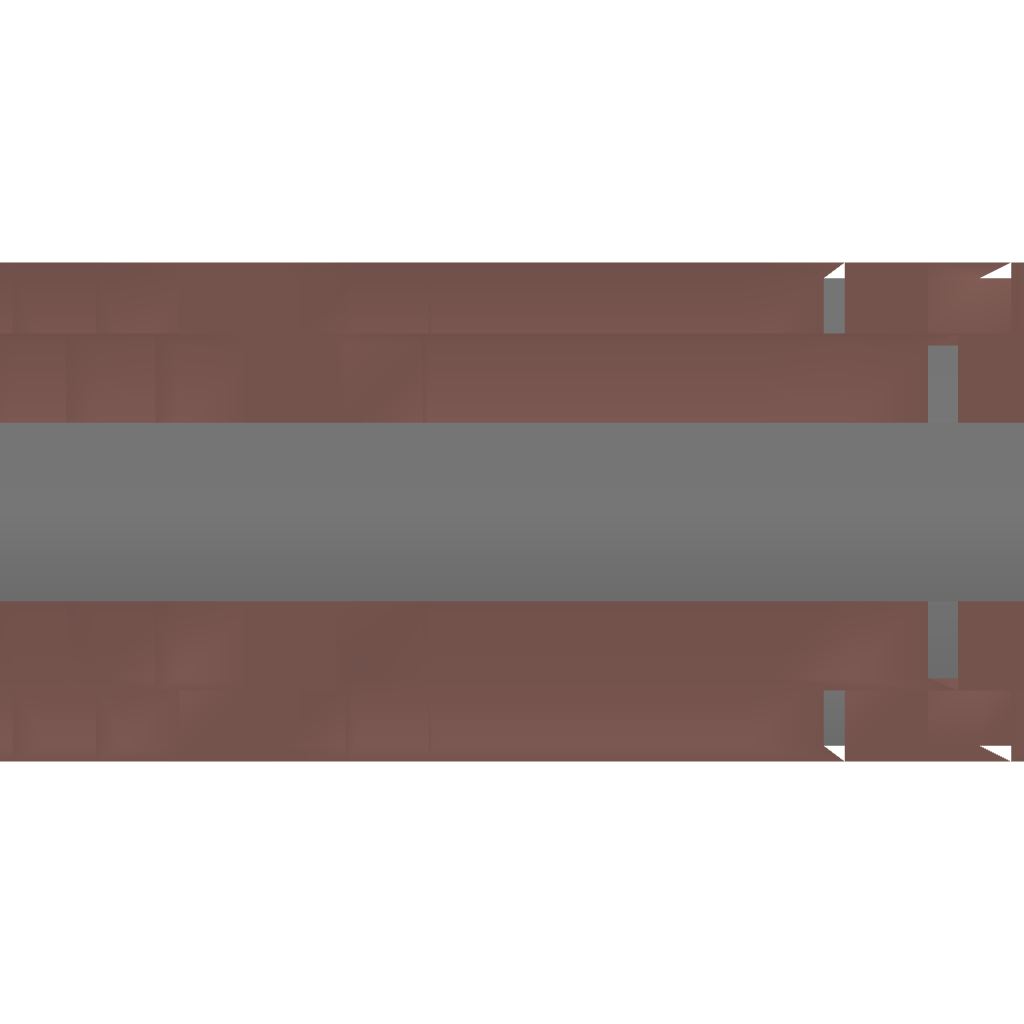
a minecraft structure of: Sewer template corner bad low quality